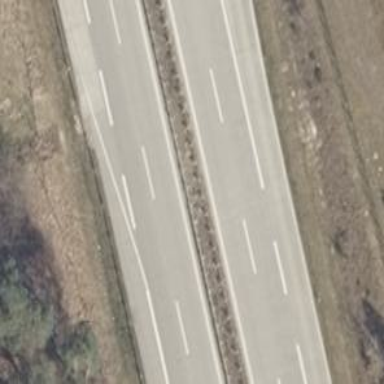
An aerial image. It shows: Concrete motorway.